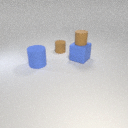
large blue rubber cube to the right of large blue rubber cylinder